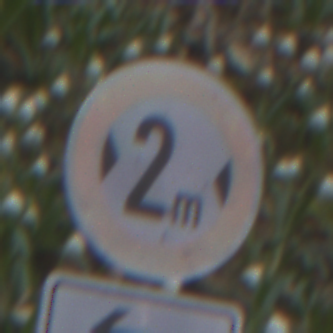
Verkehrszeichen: TatsaechlicheBreite2
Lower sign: RichtungsangabeDurchPfeile2
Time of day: MorningAfternoon
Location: Outdoor (Nature)
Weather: PartlyCloudy
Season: NotSpecified
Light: Natural